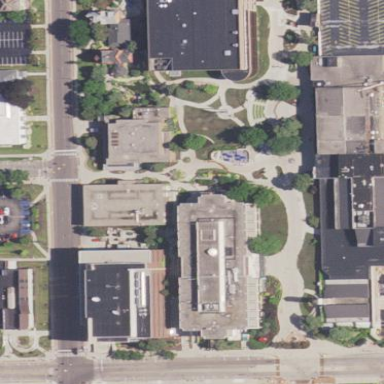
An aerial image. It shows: College or university.